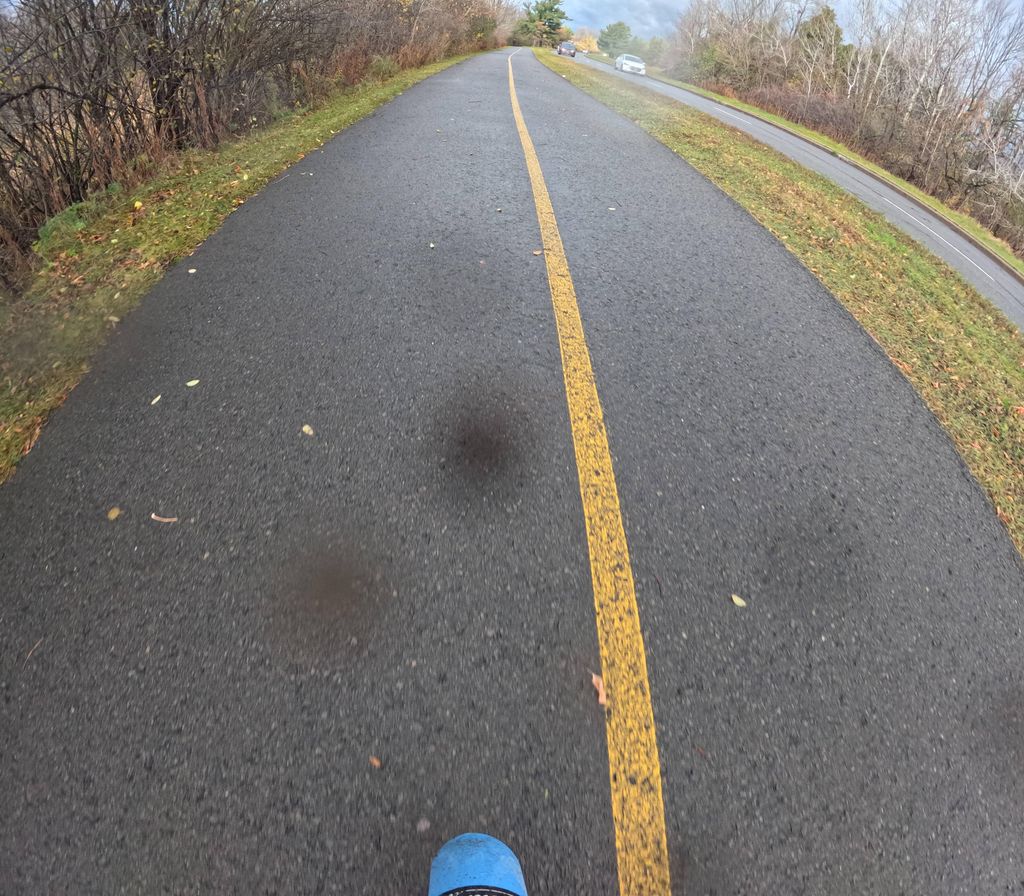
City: ottawa-gatineau